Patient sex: M
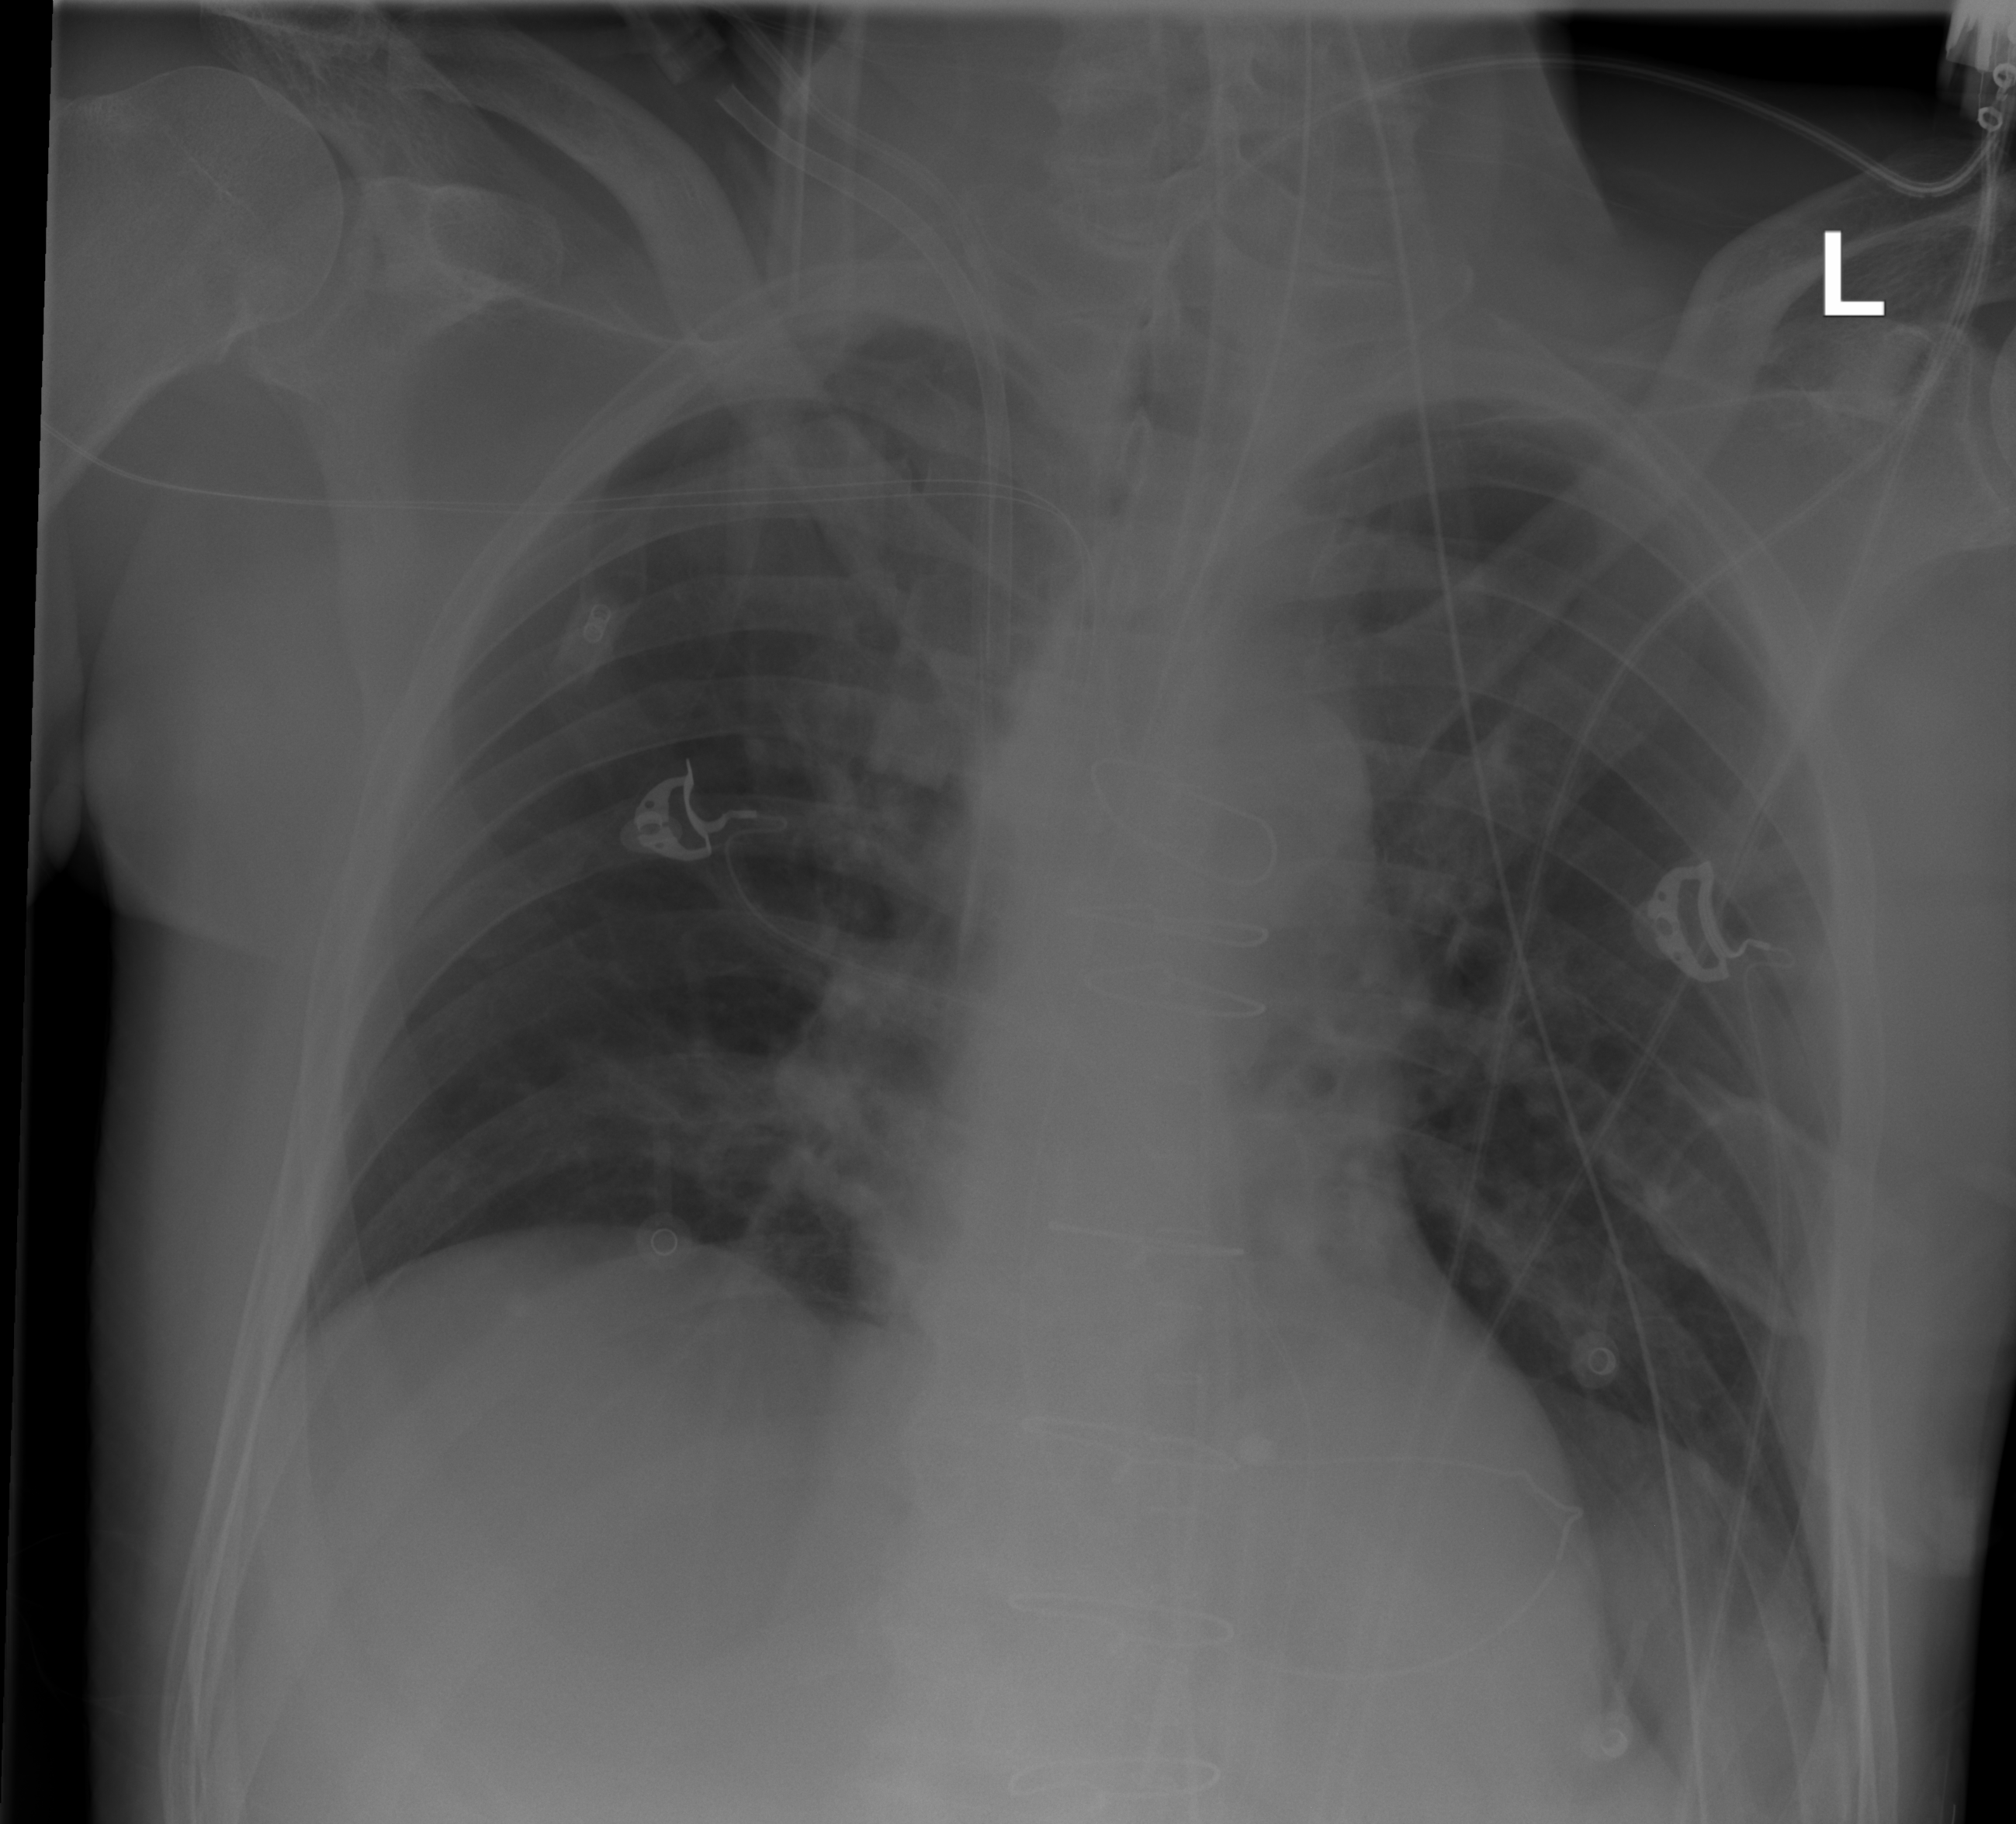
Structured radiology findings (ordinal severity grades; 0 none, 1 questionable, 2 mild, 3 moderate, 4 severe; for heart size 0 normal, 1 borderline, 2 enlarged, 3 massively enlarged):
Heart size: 0
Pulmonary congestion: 2
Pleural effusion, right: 0
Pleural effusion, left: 0
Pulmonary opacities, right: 0
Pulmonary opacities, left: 0
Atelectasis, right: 0
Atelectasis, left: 0